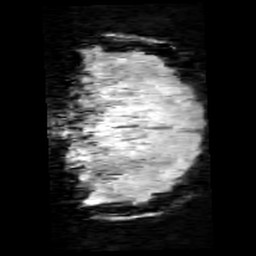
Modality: minIP
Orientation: coronal
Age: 10
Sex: male
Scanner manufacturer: siemens
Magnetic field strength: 3 T
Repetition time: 0.027 s
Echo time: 0.02 s